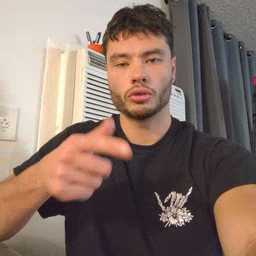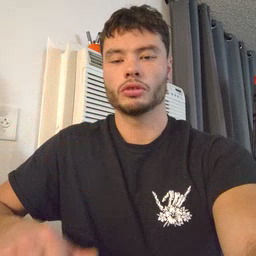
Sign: brother